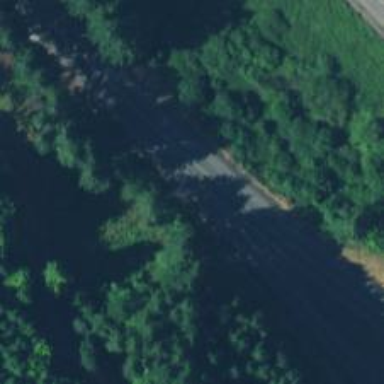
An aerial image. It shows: Asphalt road with primary classification and embankment.